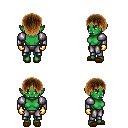
a pixel art fantasy rpg character, female body template, orc, green skin, steel arm armor, metal pants, brown plain hairstyle, gold gloves, brown slippers, four views (front, back, left, right), 2x2 character sprite sheet, small pixel art, hard edges, no anti-aliasing